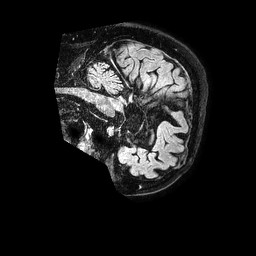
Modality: FLAIR
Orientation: sagittal
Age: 82
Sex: male
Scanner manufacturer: philips
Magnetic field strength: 1.5 T
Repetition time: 4.8 s
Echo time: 0.3 s